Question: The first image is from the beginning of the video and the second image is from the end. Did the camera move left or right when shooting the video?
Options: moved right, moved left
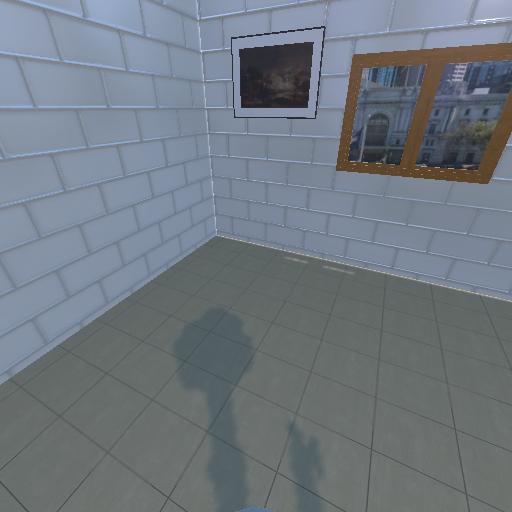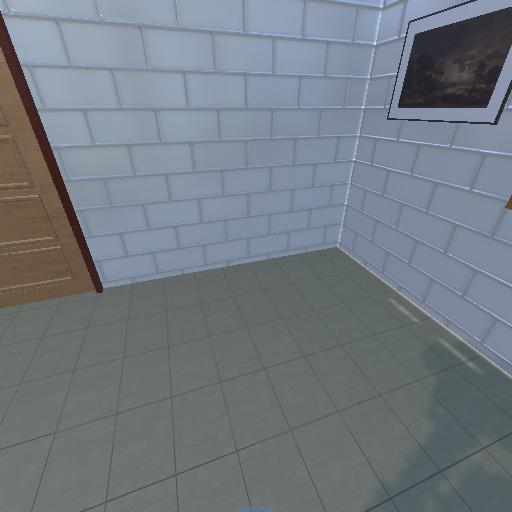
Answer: moved right